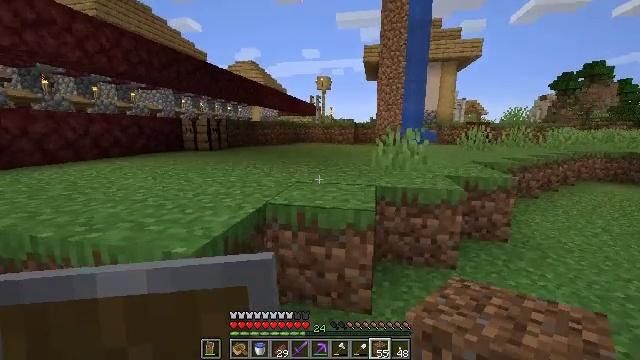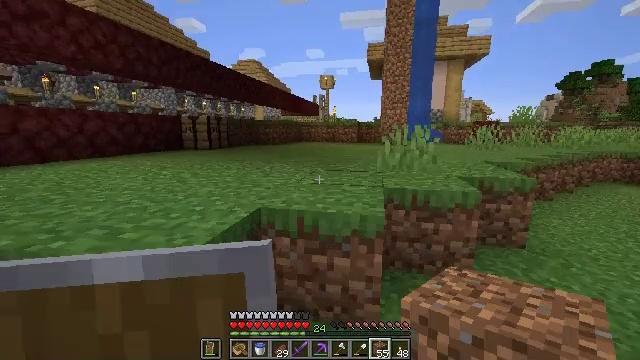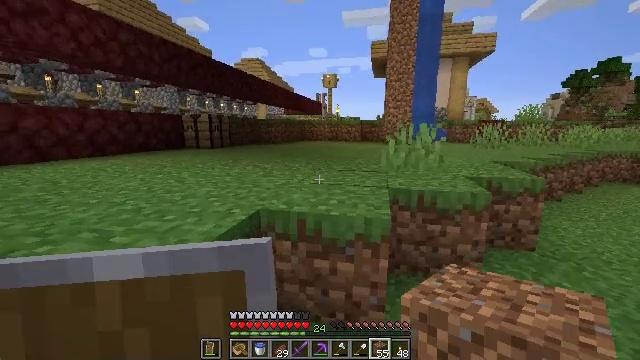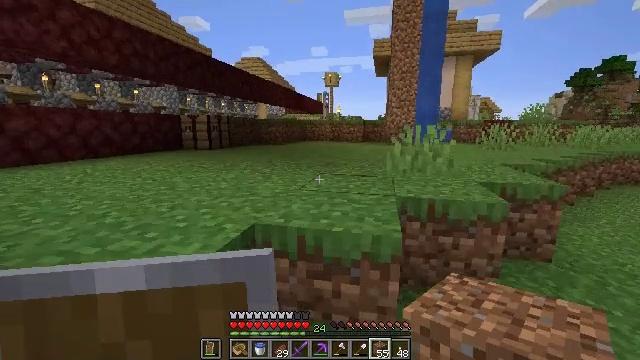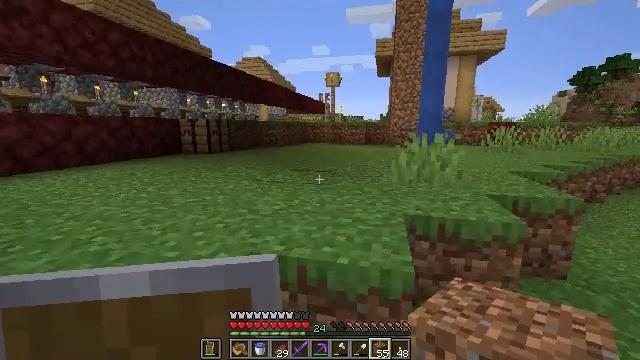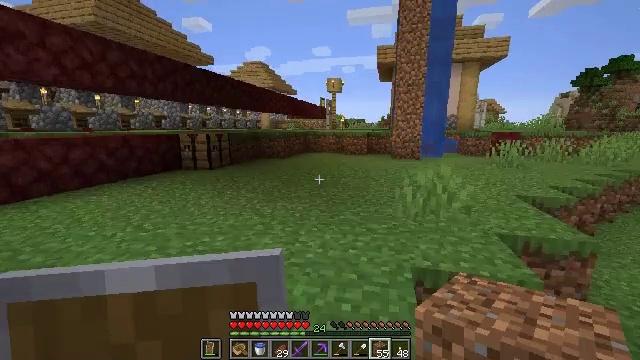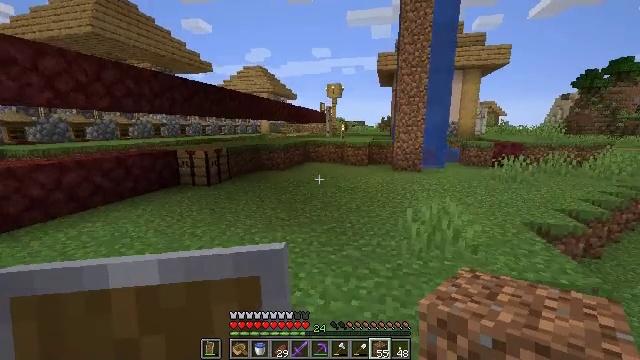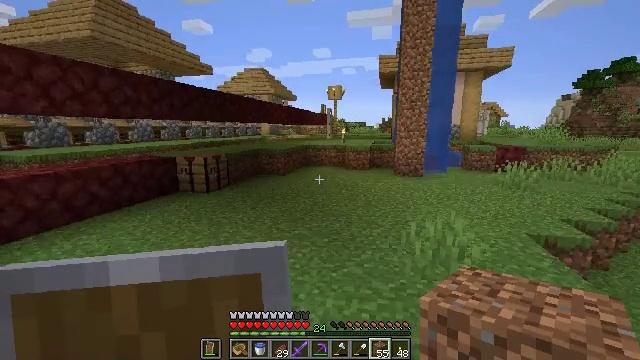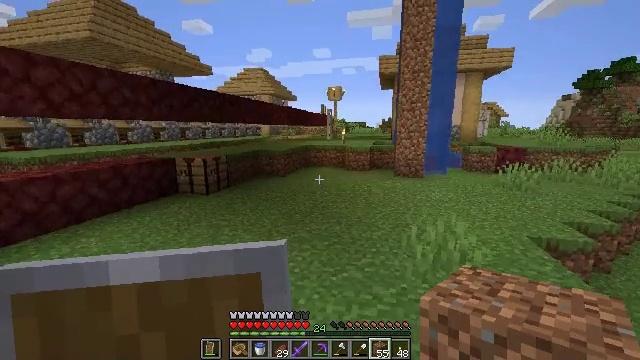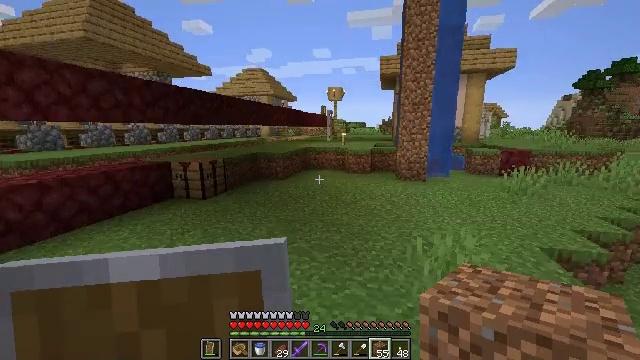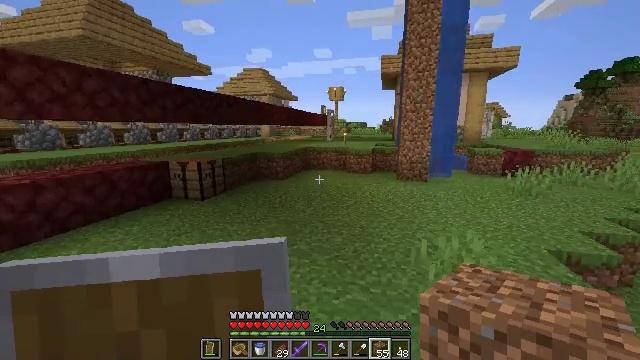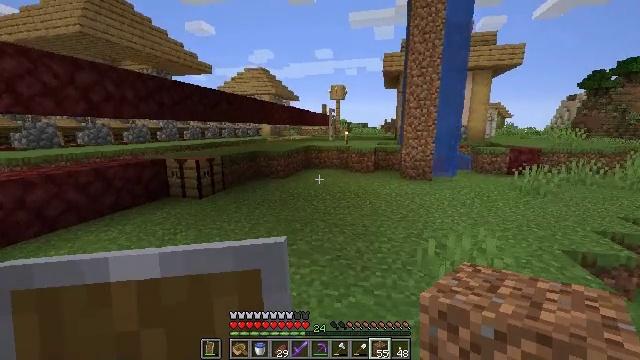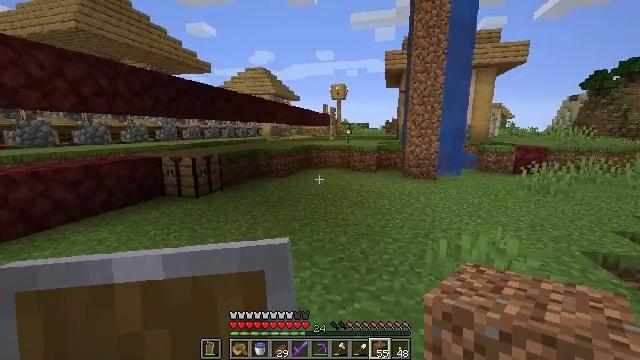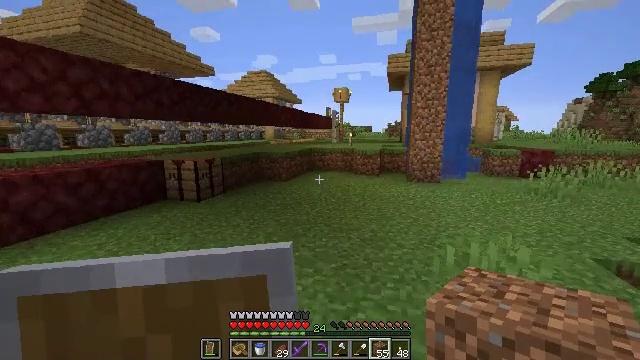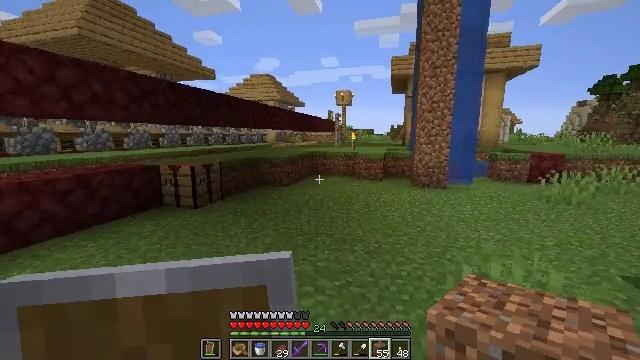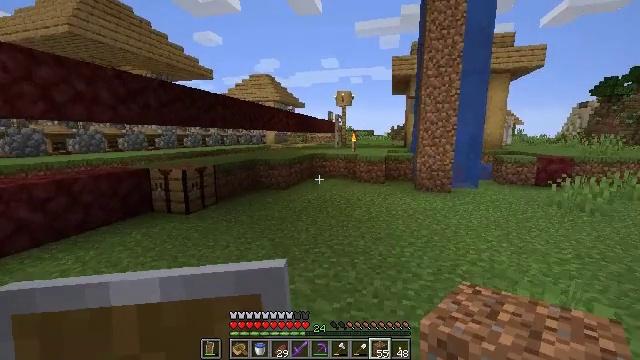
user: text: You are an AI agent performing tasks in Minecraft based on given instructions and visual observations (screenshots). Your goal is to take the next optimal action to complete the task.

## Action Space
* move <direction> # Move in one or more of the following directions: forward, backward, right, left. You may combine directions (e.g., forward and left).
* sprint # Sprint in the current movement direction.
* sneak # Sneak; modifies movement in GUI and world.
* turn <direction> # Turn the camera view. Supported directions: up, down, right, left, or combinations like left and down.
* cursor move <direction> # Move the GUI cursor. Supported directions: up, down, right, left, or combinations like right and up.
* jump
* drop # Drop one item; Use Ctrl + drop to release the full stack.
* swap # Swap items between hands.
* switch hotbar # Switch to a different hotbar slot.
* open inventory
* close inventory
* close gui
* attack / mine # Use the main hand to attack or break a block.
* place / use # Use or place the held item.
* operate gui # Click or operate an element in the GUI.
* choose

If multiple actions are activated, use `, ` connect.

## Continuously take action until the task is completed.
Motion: motion action
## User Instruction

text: Craft a brewing stand.
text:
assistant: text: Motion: move forward
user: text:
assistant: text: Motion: move forward
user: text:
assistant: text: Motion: move forward
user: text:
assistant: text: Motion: move forward, jump
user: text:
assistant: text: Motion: move forward, jump
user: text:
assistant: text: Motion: move forward, jump
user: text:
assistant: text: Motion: move forward, jump
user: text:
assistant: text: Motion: move forward, jump
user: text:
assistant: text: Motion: move forward, jump
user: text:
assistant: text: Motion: move forward, jump
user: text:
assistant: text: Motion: move forward
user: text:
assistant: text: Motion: move forward
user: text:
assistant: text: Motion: move forward
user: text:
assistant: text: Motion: move forward
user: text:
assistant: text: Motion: move forward
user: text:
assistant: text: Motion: move forward
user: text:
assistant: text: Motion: move forward
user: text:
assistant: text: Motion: move forward, turn right and up
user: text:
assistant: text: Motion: move forward, turn right and up
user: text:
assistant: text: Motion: move forward, turn right
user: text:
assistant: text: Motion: move forward, turn right
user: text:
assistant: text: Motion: move forward, turn right
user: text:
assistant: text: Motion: move forward, turn right
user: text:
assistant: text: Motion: move forward, turn right
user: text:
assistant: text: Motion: no_op
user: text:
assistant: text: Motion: no_op
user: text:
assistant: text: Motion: no_op
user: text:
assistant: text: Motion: no_op
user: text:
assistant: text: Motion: no_op
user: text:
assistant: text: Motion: no_op